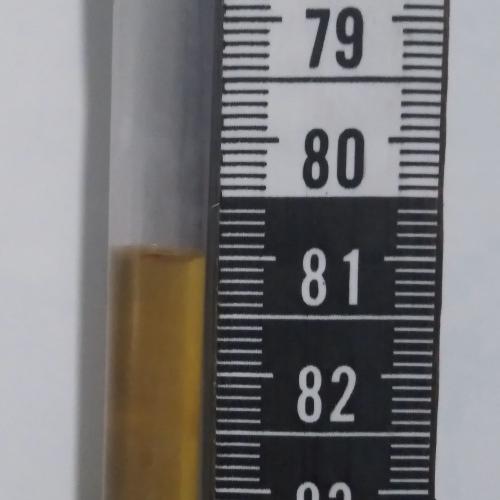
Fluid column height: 81.0 cm